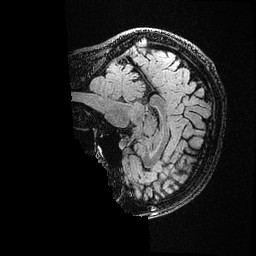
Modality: FLAIR
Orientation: sagittal
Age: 30
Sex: female
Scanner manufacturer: ge
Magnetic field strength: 3 T
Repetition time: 4.802 s
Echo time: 0.1171 s